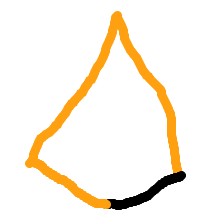
Shape: kite